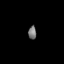
Tissue: prostate
Cell type: Myeloid cells
Senescence score: 0.7145
Nuclear area (px): 104
Mean DAPI intensity: 118.51